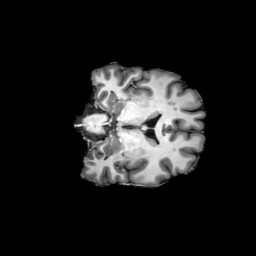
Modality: T1w
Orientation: coronal
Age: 41
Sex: male
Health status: ill